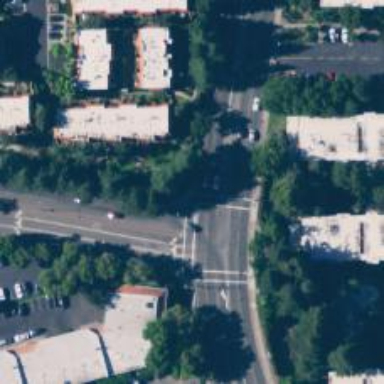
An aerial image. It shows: Solid stop line on the road.